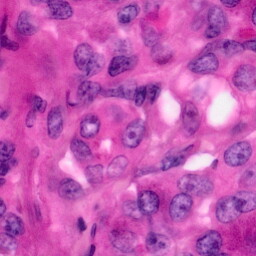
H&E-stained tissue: Pancreatic